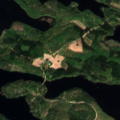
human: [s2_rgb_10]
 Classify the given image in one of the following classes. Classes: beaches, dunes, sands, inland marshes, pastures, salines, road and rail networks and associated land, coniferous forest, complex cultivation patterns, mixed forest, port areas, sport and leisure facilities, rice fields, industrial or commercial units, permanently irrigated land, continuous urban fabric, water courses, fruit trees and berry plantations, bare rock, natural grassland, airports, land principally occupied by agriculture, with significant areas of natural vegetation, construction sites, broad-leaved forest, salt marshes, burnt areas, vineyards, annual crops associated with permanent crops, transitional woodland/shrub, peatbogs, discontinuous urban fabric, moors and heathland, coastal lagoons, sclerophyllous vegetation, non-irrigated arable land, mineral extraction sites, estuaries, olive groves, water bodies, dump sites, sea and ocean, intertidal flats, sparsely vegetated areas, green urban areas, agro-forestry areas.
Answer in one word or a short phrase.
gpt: coniferous forest, mixed forest, transitional woodland/shrub, water bodies